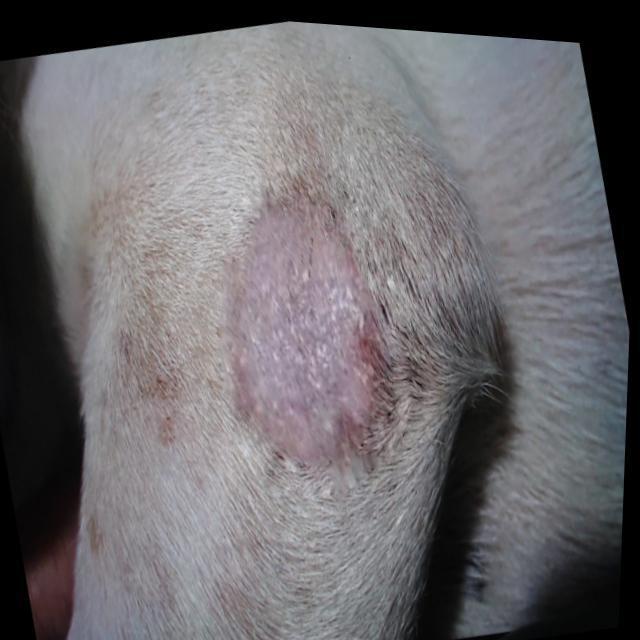
Canine ringworm (Dermatophytosis) — fungal infection caused by Microsporum or Trichophyton. Presents with circular alopecia, scaling, crusting, and broken hairs.